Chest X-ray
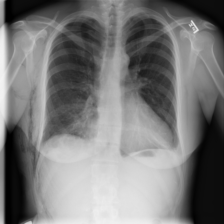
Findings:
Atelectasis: positive
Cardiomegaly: negative
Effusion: negative
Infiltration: negative
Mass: negative
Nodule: negative
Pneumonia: negative
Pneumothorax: positive
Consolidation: negative
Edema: negative
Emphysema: positive
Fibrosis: negative
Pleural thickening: negative
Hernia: negative